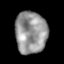
Tissue: lung
Cell type: Epithelial cells
Senescence score: 0.1503
Nuclear area (px): 1314
Mean DAPI intensity: 148.604